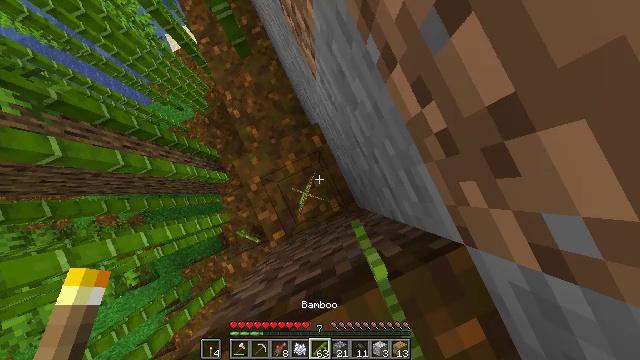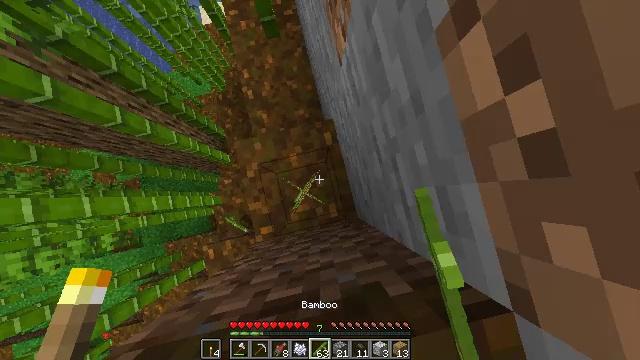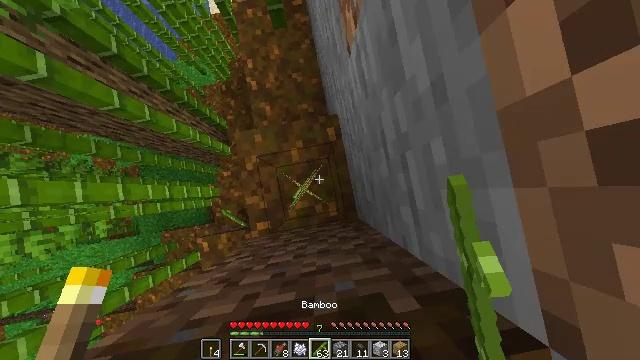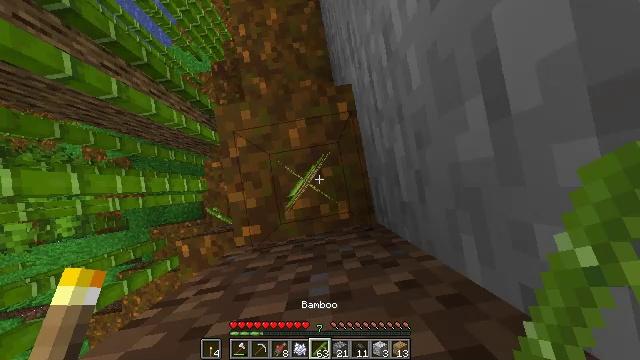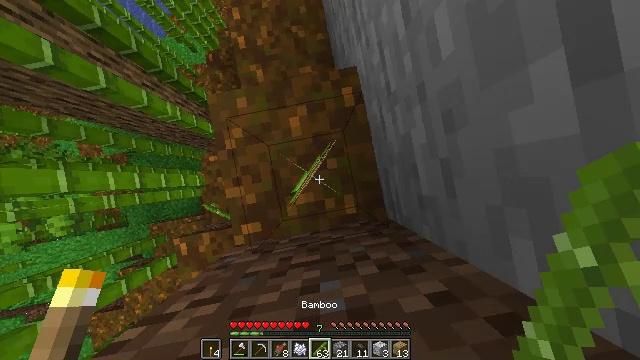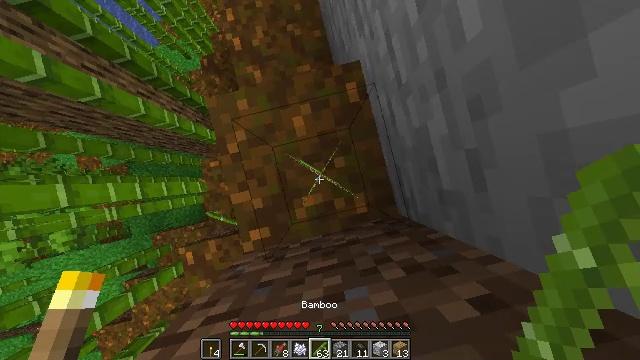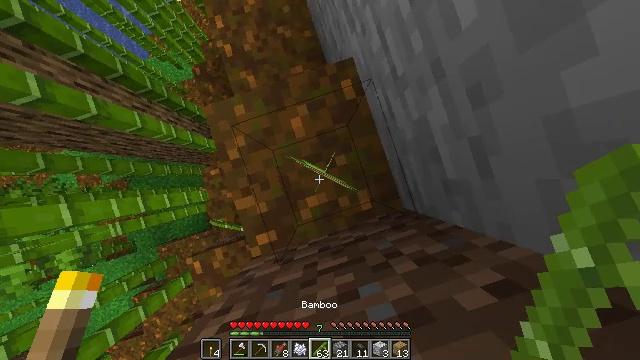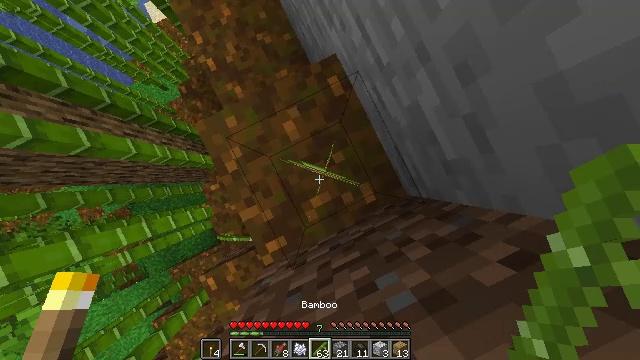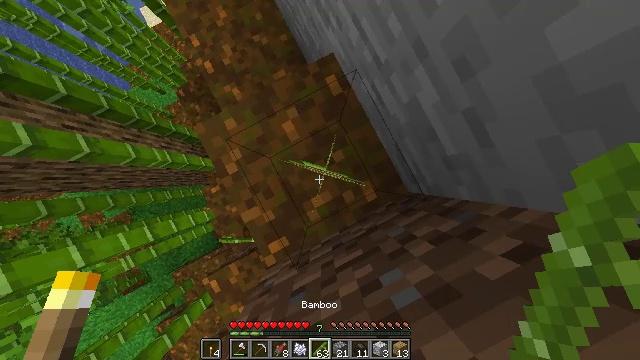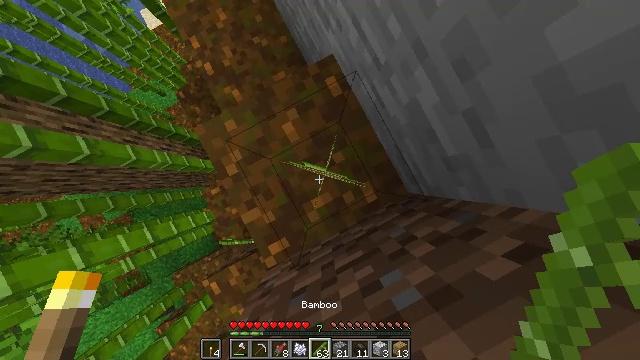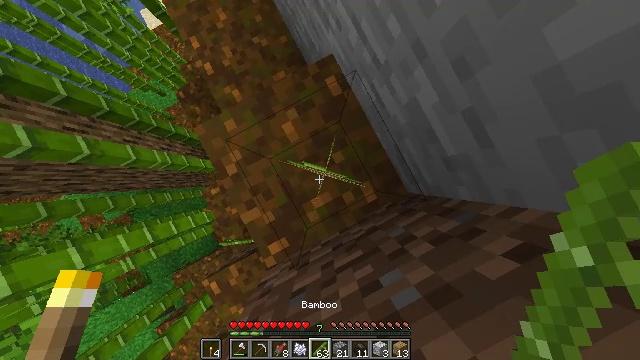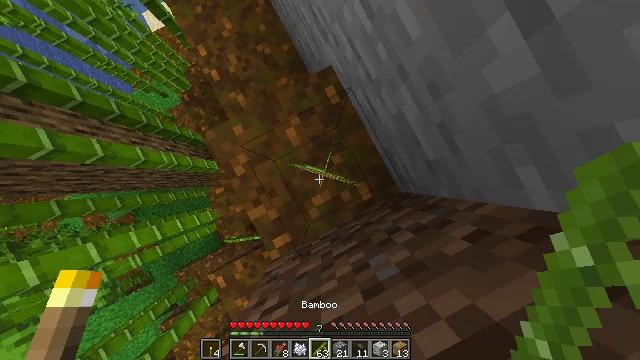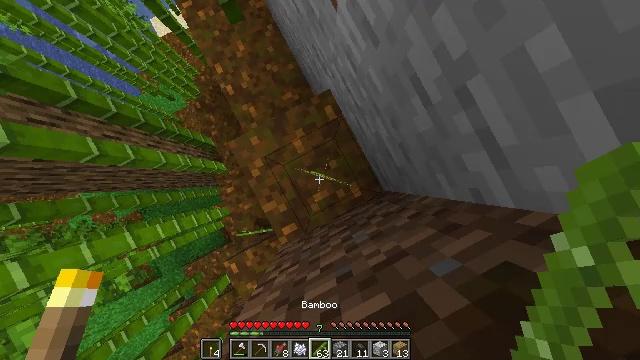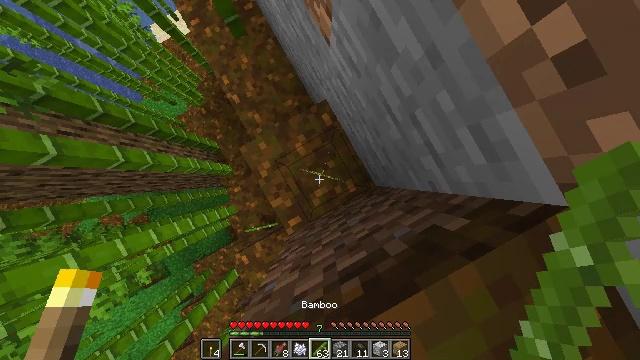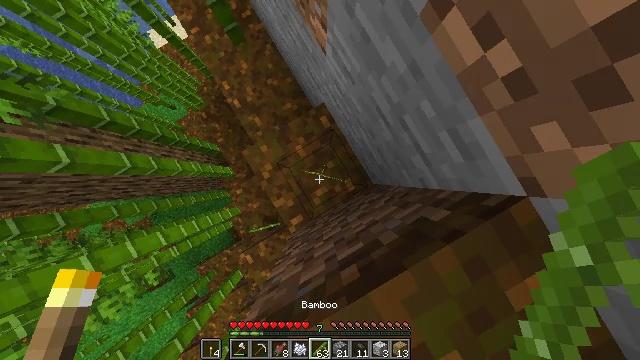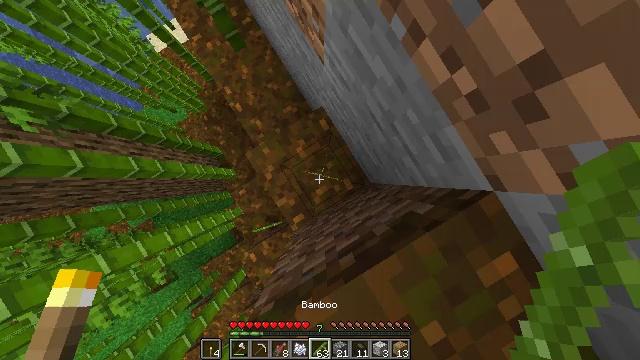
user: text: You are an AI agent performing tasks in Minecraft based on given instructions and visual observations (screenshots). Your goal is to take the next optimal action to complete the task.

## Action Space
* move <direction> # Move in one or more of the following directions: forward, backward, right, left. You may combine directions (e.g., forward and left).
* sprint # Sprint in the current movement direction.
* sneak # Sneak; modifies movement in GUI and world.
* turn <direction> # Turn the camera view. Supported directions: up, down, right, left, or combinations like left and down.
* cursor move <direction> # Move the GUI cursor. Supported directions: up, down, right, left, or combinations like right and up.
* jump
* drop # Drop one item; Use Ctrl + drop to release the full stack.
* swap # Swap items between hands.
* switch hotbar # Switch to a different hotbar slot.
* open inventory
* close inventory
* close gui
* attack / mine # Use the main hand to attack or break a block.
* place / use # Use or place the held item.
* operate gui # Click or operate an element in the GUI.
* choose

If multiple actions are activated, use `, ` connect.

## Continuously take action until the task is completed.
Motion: motion action
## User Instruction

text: Mine the podzol from the ground.
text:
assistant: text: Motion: turn left
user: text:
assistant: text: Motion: move left, turn left
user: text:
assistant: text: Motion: move left, turn down
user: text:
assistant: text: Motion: turn right and down
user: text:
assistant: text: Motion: turn right and down
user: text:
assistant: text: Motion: turn right and down
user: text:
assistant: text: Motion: turn right
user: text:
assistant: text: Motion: turn right
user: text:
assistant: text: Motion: no_op
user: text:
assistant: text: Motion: no_op
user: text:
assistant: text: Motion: jump
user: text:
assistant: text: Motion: jump
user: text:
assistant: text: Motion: turn right, jump
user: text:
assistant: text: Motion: turn right, jump
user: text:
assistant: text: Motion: jump
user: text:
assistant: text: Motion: use / place
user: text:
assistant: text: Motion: use / place
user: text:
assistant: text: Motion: use / place
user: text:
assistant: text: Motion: use / place
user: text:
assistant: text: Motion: use / place
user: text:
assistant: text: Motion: no_op
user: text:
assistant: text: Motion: no_op
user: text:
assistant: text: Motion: no_op
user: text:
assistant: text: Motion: no_op
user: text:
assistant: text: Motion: no_op
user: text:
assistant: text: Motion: turn left, jump
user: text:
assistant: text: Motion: jump
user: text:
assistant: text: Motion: jump
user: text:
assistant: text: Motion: jump
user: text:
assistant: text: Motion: jump